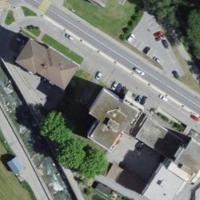
EUNIS habitat code: 54
Species observed at this site:
Motacilla alba
Clematis vitalba